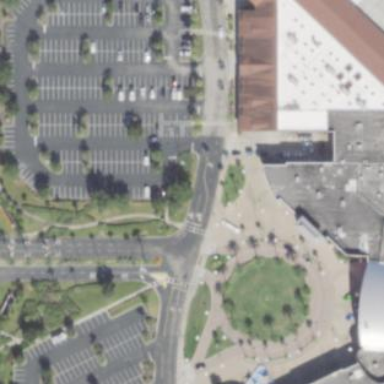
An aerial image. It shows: Parking area with surface.